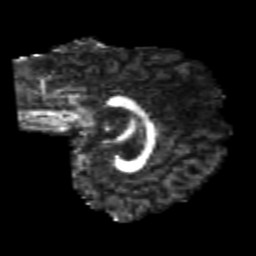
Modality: FA
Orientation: sagittal
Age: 26
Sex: male
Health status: healthy
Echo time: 0.074 s